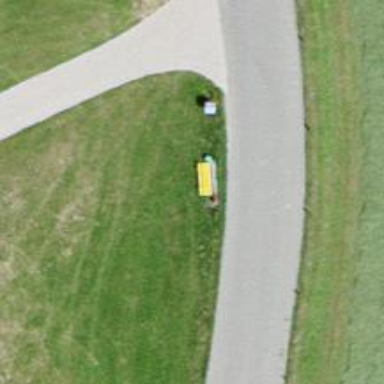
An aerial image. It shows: Bench.